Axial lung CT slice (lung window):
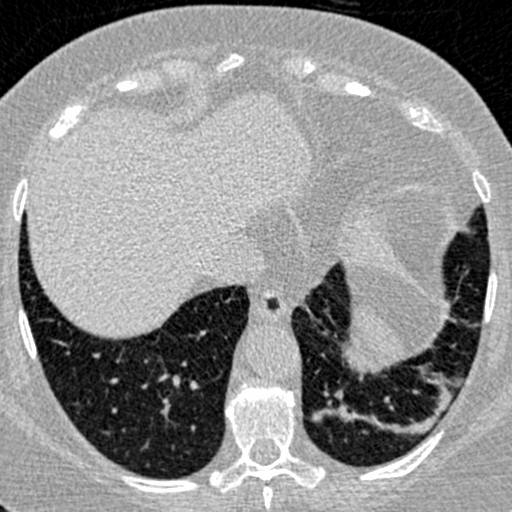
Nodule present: no